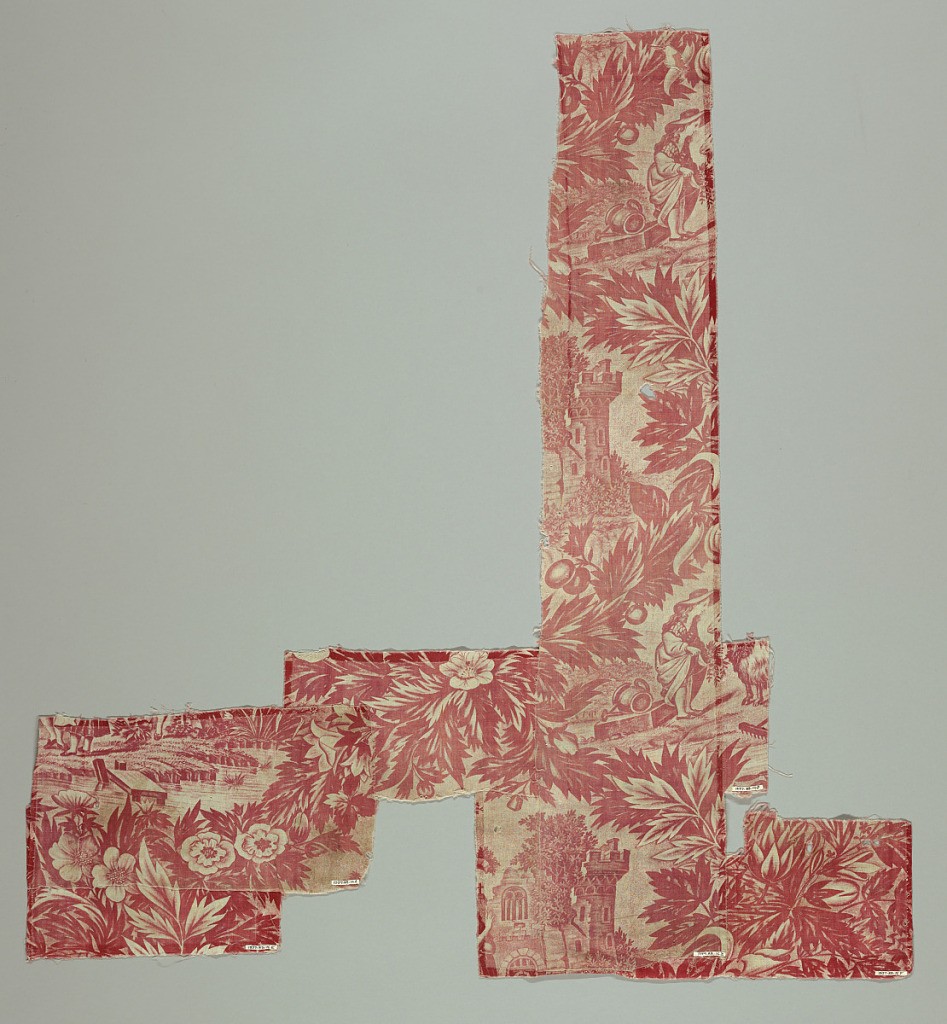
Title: Fragments
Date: ca. 1840
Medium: cotton Technique: printed on plain weave
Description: Fragments of red on a white ground in a design of flowers and foliage; massive stone castle; girl with a watering can; and small dock jutting into a stream.